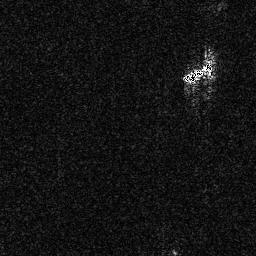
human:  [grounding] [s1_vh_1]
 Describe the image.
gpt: In the satellite image, there is  <ref>1 medium ship </ref> <box>[[70, 23, 83, 31, 0]]</box> located at top right.